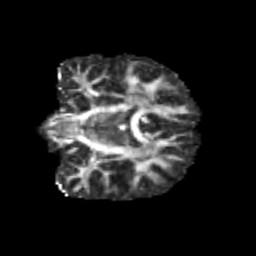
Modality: FA
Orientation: coronal
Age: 11
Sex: female
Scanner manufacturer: siemens
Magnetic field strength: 3 T
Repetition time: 3.8 s
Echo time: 0.07 s